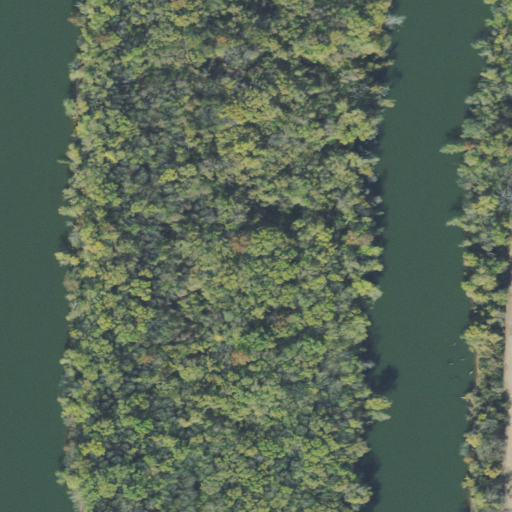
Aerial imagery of island in Tennessee named Lovells Island containing open water, deciduous forest, mixed forest, and grassland